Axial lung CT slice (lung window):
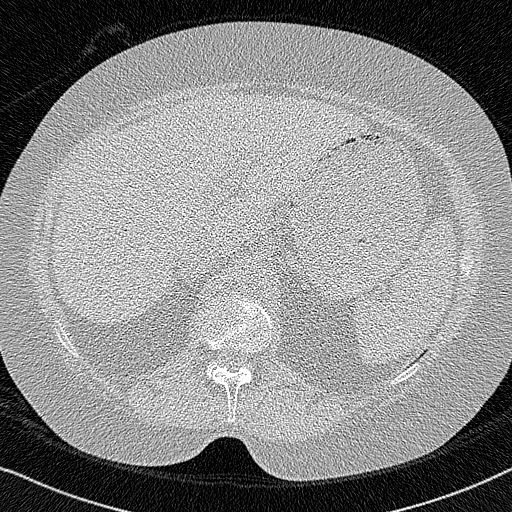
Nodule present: no